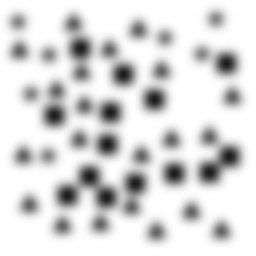
Squares: 14
Triangles: 21
Stars: 7
Total shapes: 42